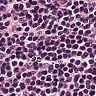
Metastatic tissue present: no